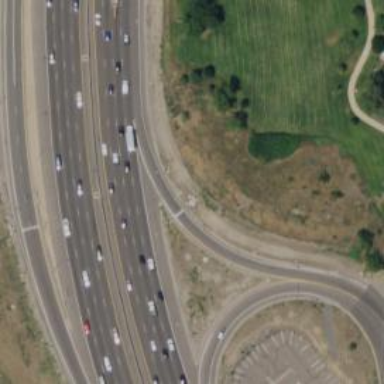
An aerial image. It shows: Asphalt motorway link.